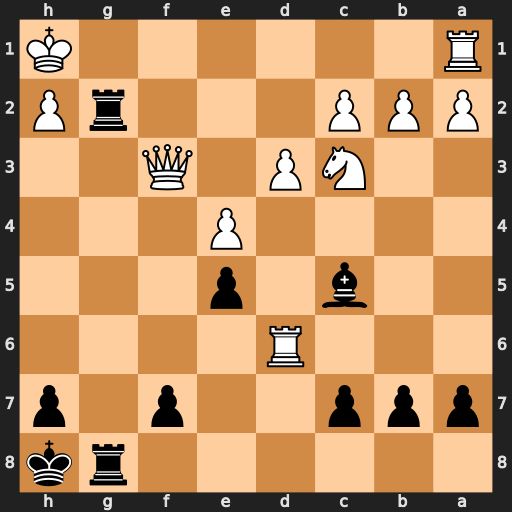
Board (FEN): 6rk/ppp2p1p/3R4/2b1p3/4P3/2NP1Q2/PPP3rP/R6K
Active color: b
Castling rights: -
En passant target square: -
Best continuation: Rg1+ Rxg1 Rxg1#